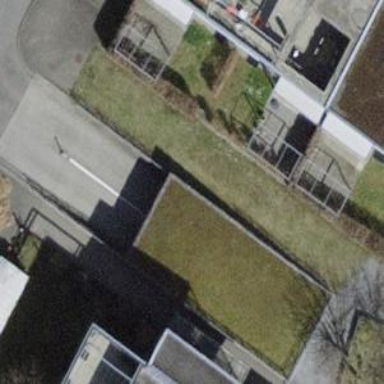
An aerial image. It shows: Parking entrance.